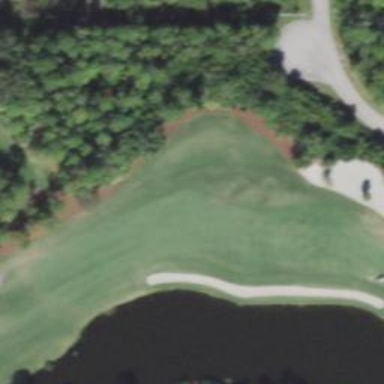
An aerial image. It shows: Golf hole.